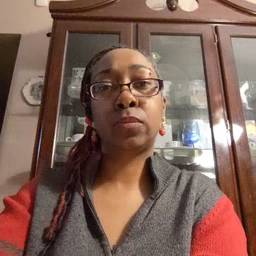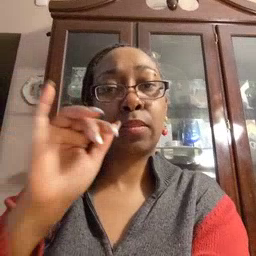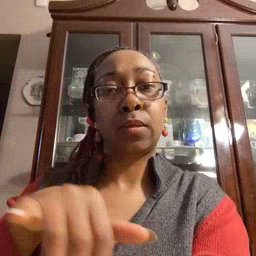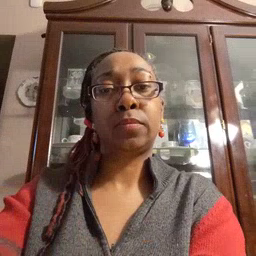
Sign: that